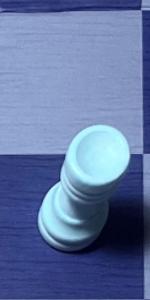
Label: Rook_White